Acute ischemic stroke brain MRI, CoRegistered space, volume 128x128x25, slice 14 of 25.
ADC (apparent diffusion coefficient): 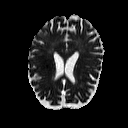
Tmax (time-to-maximum): 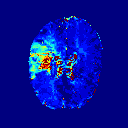
MTT (mean transit time): 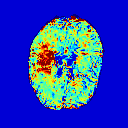
rCBF (relative cerebral blood flow): 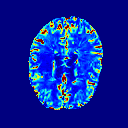
rCBV (relative cerebral blood volume): 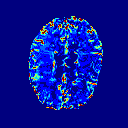
TTP (time-to-peak): 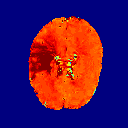
Final infarct lesion volume (90-day follow-up ground truth): 914 voxels